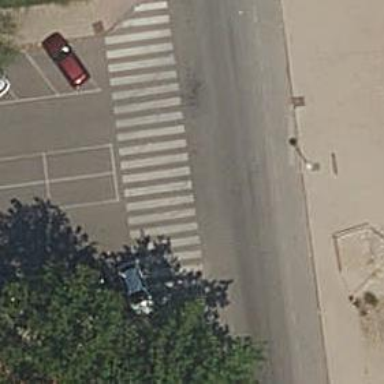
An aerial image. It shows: Marked crossing on the road.